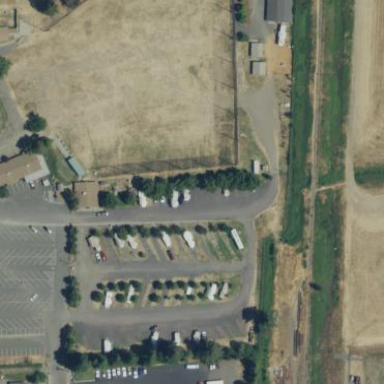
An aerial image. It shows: Caravan site with sanitary dump station available.